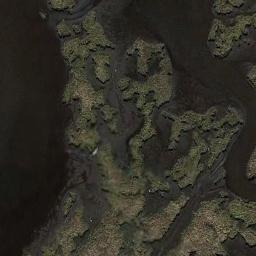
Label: wetland